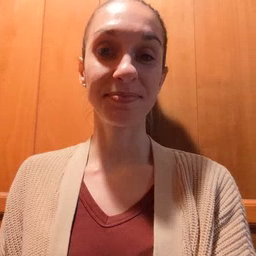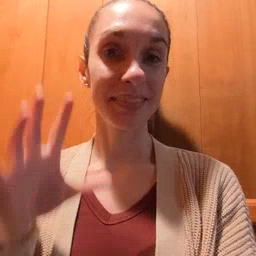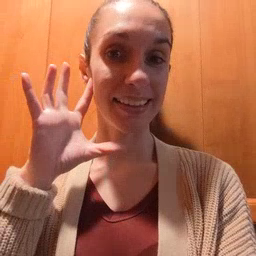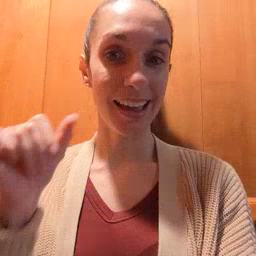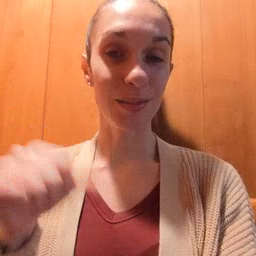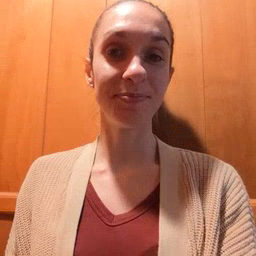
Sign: loud